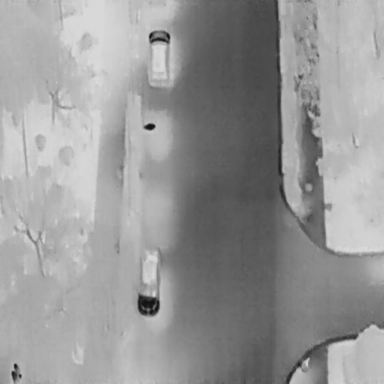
There are two Cars in the infrared image.